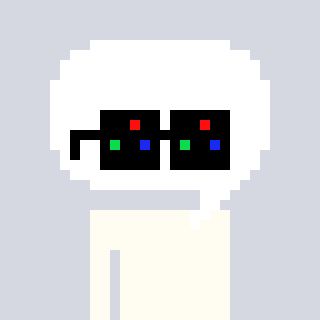
a pixel art character with square black sunglasses, a speech bubble-shaped head and a hotbrown-colored body on a cool background